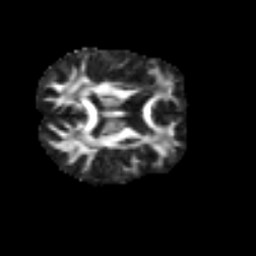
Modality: FA
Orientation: axial
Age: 40
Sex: female
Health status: ill
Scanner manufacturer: siemens
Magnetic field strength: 3 T
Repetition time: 8.7 s
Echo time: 0.11 s